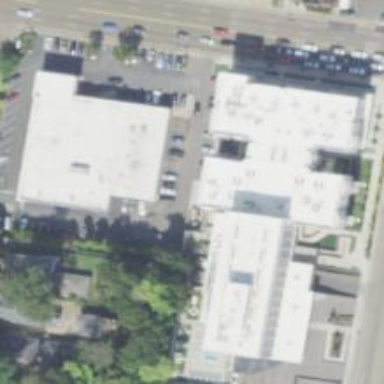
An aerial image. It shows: Clinic building providing healthcare services.